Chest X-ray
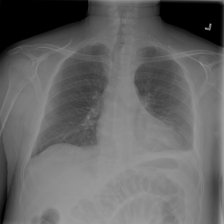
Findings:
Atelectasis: positive
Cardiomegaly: negative
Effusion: positive
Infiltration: positive
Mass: negative
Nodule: negative
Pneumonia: negative
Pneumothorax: negative
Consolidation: negative
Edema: negative
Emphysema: negative
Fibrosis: negative
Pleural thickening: negative
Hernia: negative